Field crop: tomato
Growth stage: 1
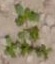
Species: portulaca